Field crop: maize
Growth stage: 2
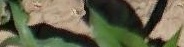
Species: maize